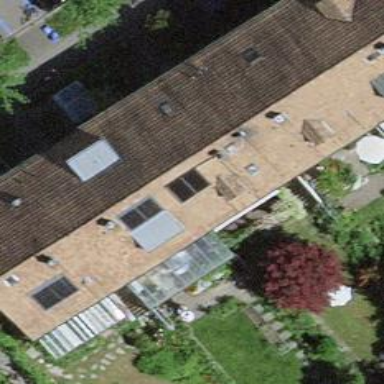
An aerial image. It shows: Terrace building.